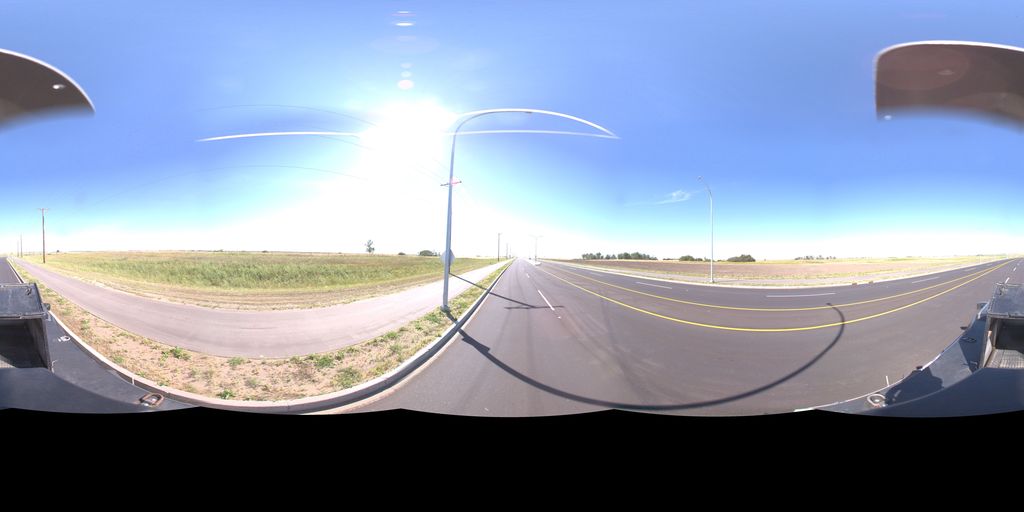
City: saskatoon